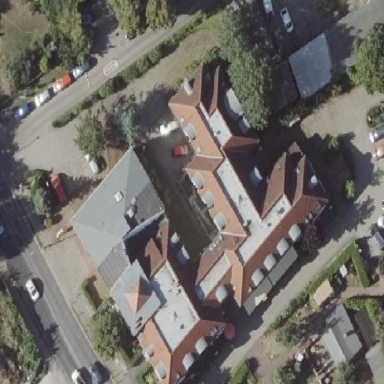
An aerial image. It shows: Nursing home building.